Question: I am trying to extract the "Descriptive tags" and "People tags" added to a .jpg image using Windows Photo Gallery 2012.
I an extracting the EXIF information using:
'''
from PIL import Image
img = Image.open('temp.jpg')
exif_data = img._getexif()
print exif_data
'''
But I don't understand what EXIF key corresponds to "Descriptive tag" and "People tag", and I can't work out how to convert the tags to human readable format.

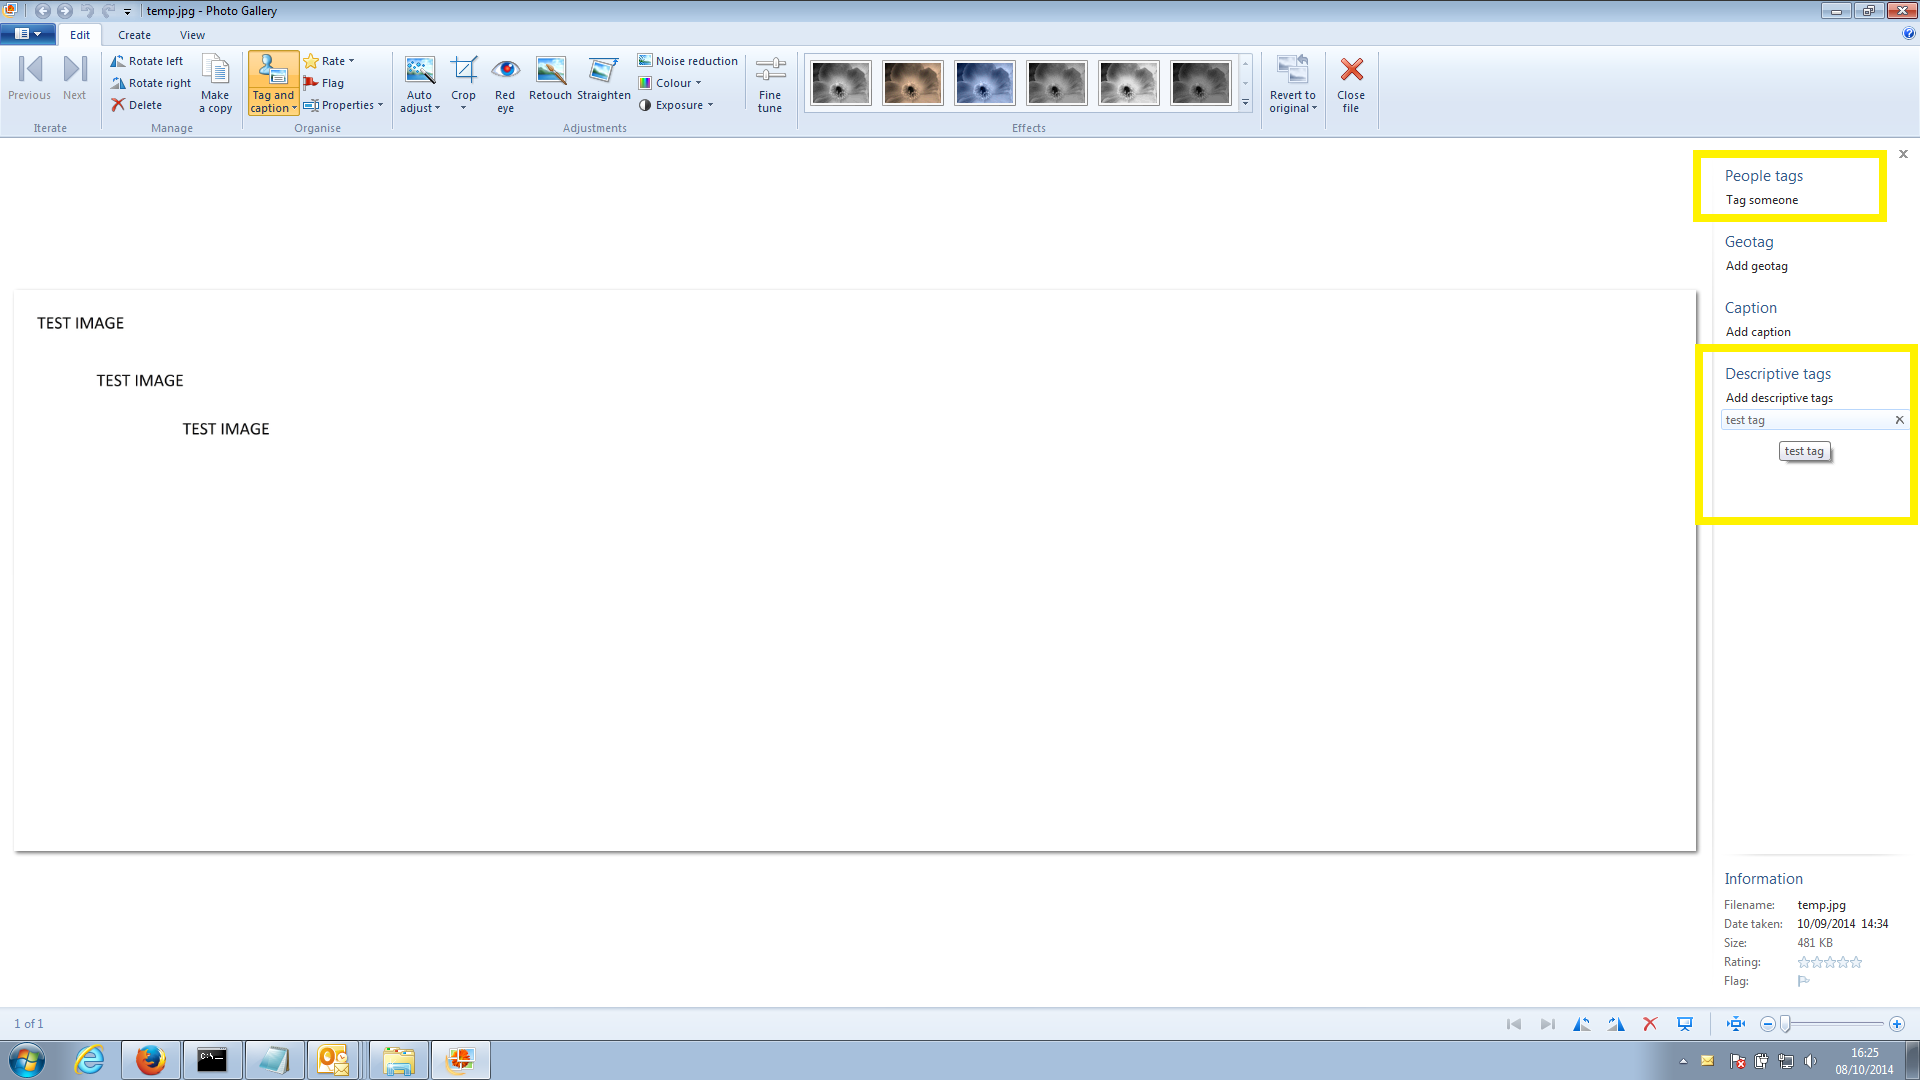
Answer: Imports:
'''
from PIL import ExifTags, Image
'''
Then:
'''
In [19]: img = Image.open('picture.jpg')
In [20]: img._getexif()
Out[20]:
{271: u'Canon',
272: u'Canon PowerShot S40',
274: 1,
282: (180, 1),
283: (180, 1),
296: 2,
306: u'2003:12:14 12:01:44',
531: 1,
33434: (1, 500),
33437: (49, 10),
34665: 196,
36864: '0220',
36867: u'2003:12:14 12:01:44',
36868: u'2003:12:14 12:01:44',
37121: '',
37122: (5, 1),
37378: (149, 32),
37381: (194698, 65536),
37383: 2,
37385: 24,
37386: (682, 32),
37500: '
(D"oe$?Uae i;a &
FP0yyyyaa *Ayy1aaax6 *0*!uIMG:PowerShot S40 JPEGFirmware Version 1.10Andreas Huggel*EURzEUR
9AE',
37510: '',
40960: '0100',
40961: 1,
40962: 2272,
40963: 1704,
40965: 1416,
41486: (<PHONE>, 280),
41487: (<PHONE>, 210),
41488: 2,
41495: 2,
41728: '',
41985: 0,
41986: 0,
41987: 0,
41988: (2272, 2272),
41990: 0}
In [21]: exif_human = { ExifTags.TAGS[k]: v for k, v in img._getexif().items() if k in ExifTags.TAGS}
In [22]: exif_human
Out[22]:
{'ApertureValue': (149, 32),
'ColorSpace': 1,
'ComponentsConfiguration': '',
'CompressedBitsPerPixel': (5, 1),
'CustomRendered': 0,
'DateTime': u'2003:12:14 12:01:44',
'DateTimeDigitized': u'2003:12:14 12:01:44',
'DateTimeOriginal': u'2003:12:14 12:01:44',
'DigitalZoomRatio': (2272, 2272),
'ExifImageHeight': 1704,
'ExifImageWidth': 2272,
'ExifInteroperabilityOffset': 1416,
'ExifOffset': 196,
'ExifVersion': '0220',
'ExposureMode': 0,
'ExposureTime': (1, 500),
'FNumber': (49, 10),
'FileSource': '',
'Flash': 24,
'FlashPixVersion': '0100',
'FocalLength': (682, 32),
'FocalPlaneResolutionUnit': 2,
'FocalPlaneXResolution': (<PHONE>, 280),
'FocalPlaneYResolution': (<PHONE>, 210),
'Make': u'Canon',
'MakerNote': '
(D"oe$?Uae i;a &
FP0yyyyaa *Ayy1aaax6 *0*!uIMG:PowerShot S40 JPEGFirmware Version 1.10Andreas Huggel*EURzEUR
9AE',
'MaxApertureValue': (194698, 65536),
'MeteringMode': 2,
'Model': u'Canon PowerShot S40',
'Orientation': 1,
'ResolutionUnit': 2,
'SceneCaptureType': 0,
'SensingMethod': 2,
'UserComment': '',
'WhiteBalance': 0,
'XResolution': (180, 1),
'YCbCrPositioning': 1,
'YResolution': (180, 1)}
'''
The stuff you need is not EXIF, it is XMP metadata.
You can use <URL>, I created image with Windows PhotoGallery and add these tags that you described, and I found it using this library.